Field crop: tomato
Growth stage: 2
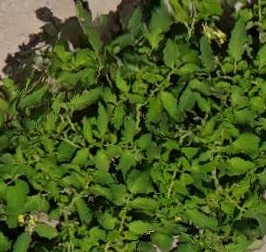
Species: tomato